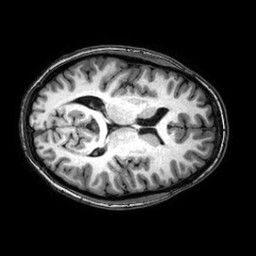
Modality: T1w
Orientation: axial
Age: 21
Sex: female